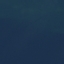
Label: SeaLake